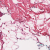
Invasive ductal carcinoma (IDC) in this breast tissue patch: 0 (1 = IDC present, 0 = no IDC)